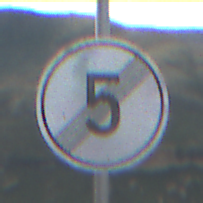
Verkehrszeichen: EndeGeschwindigkeit5
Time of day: Midday
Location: Outdoor (Nature)
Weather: PartlyCloudy
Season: NotSpecified
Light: Natural